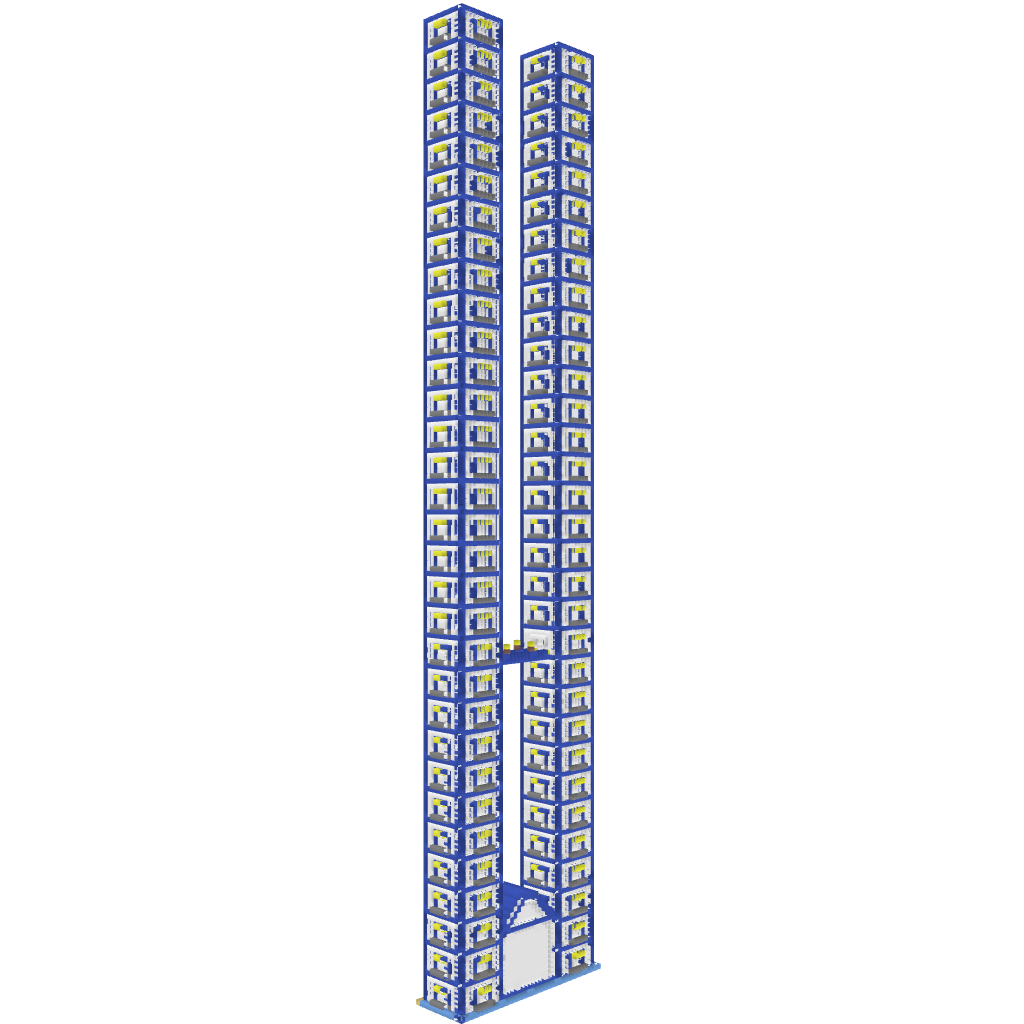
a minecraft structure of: skyscraper high quality